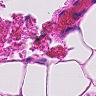
Metastatic tissue present: no